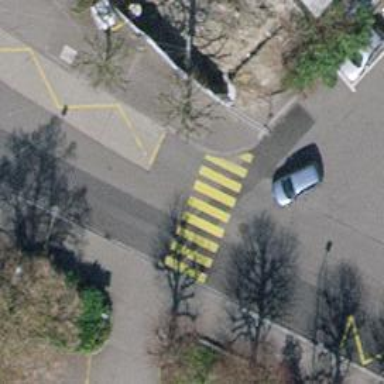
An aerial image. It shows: Marked asphalt footway with zebra crossing.